一年级 · 算术
熊要踢 10 个球，已经踢了 5 个，还要踢多少个?

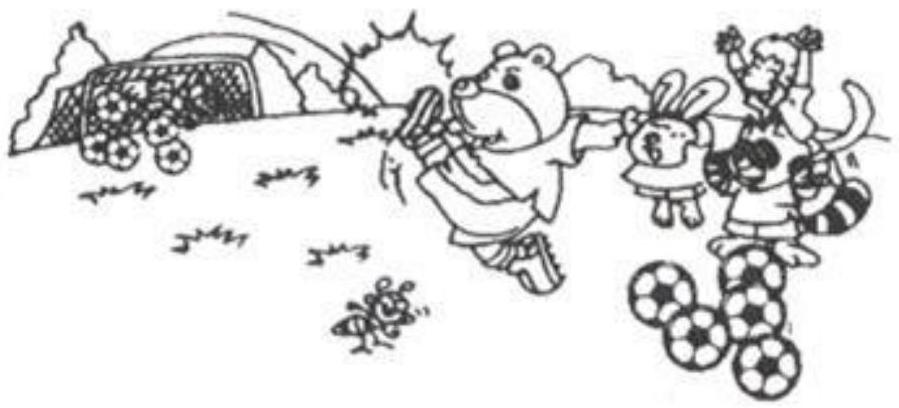
答案: 10-5=5$ (个) 答：还要踢 5 个。